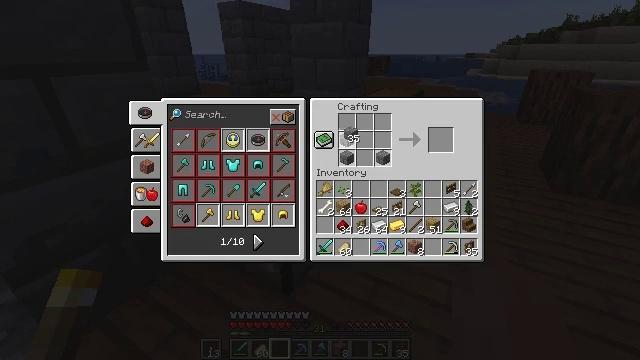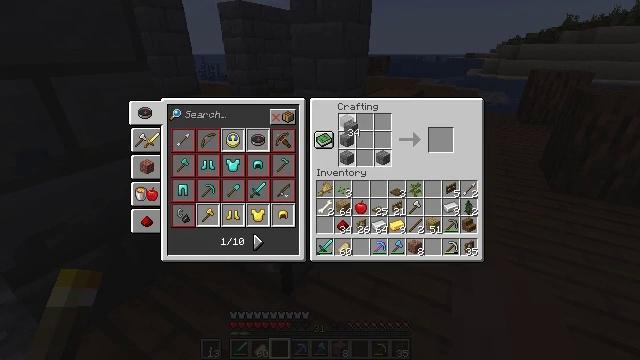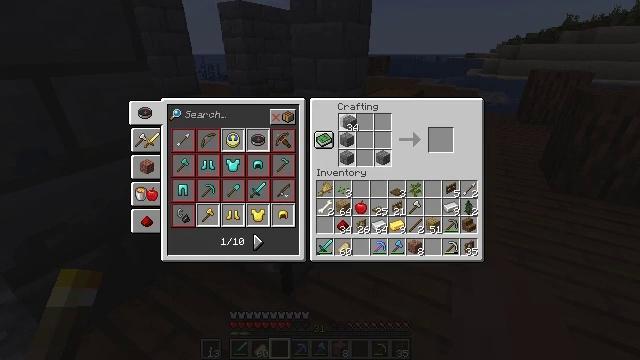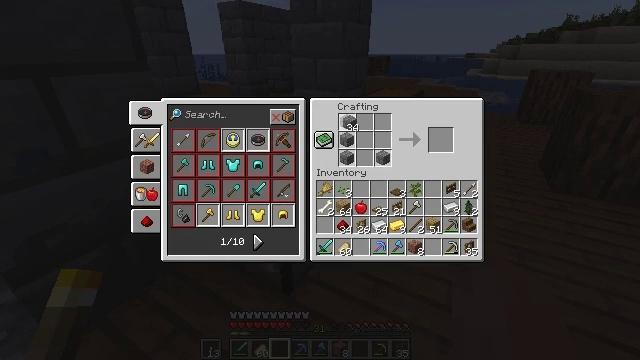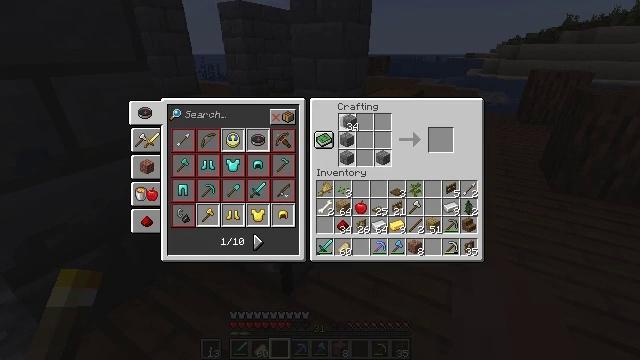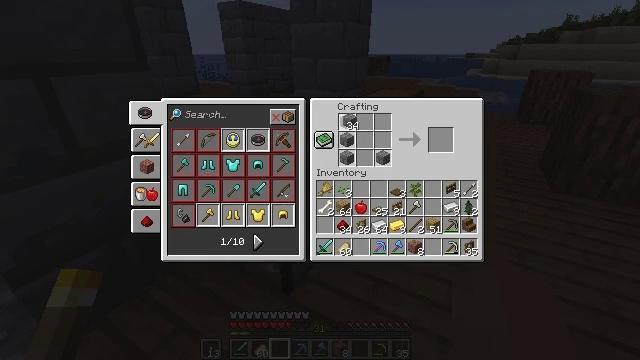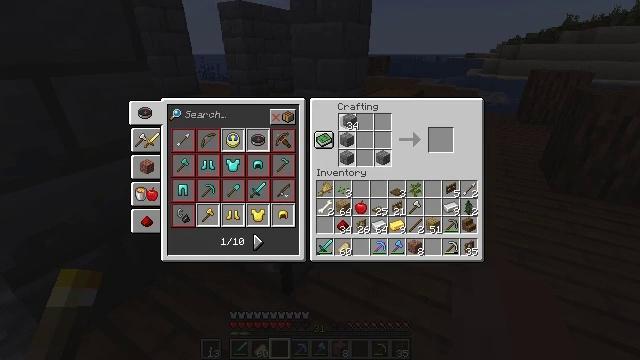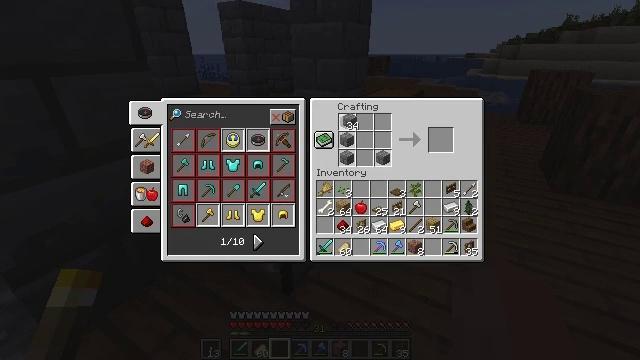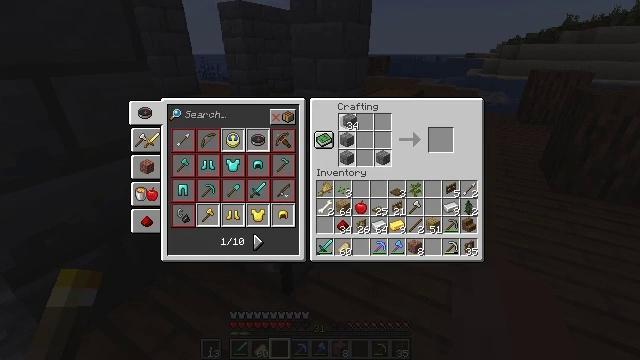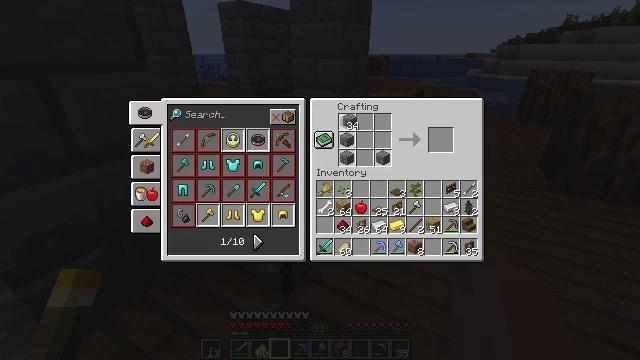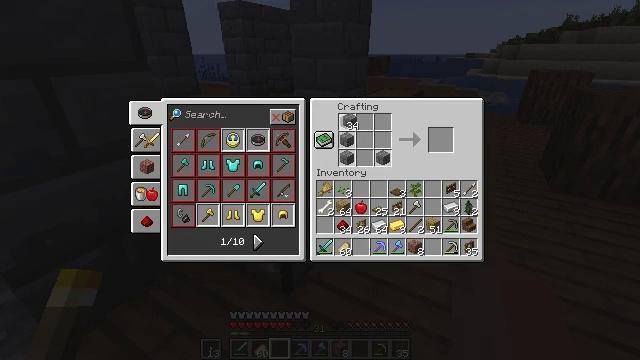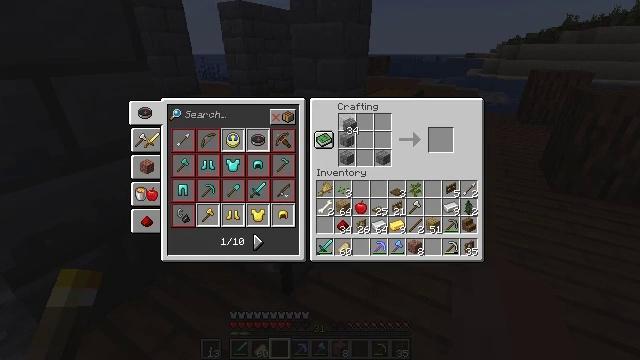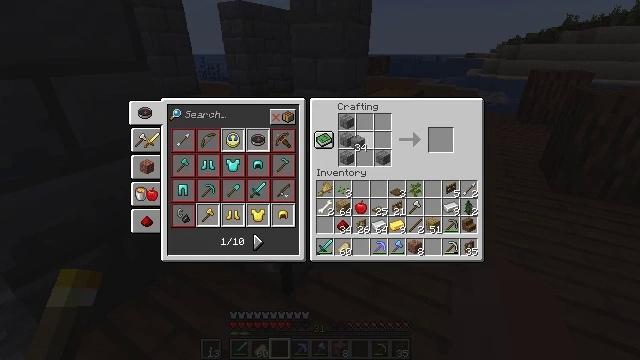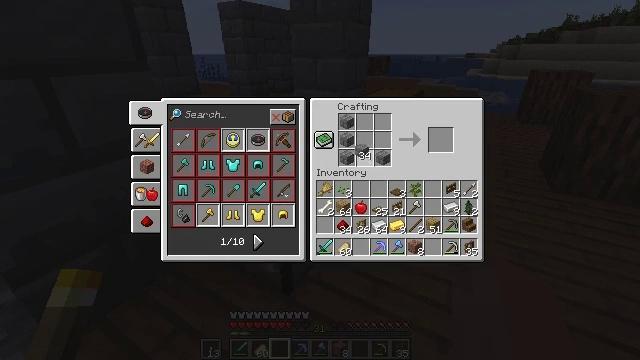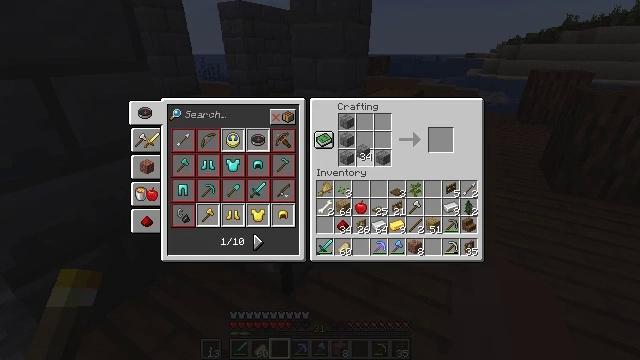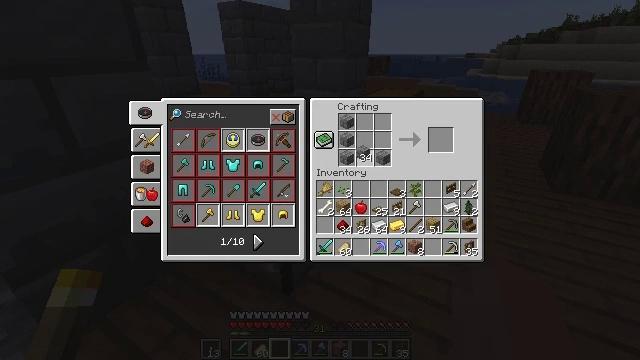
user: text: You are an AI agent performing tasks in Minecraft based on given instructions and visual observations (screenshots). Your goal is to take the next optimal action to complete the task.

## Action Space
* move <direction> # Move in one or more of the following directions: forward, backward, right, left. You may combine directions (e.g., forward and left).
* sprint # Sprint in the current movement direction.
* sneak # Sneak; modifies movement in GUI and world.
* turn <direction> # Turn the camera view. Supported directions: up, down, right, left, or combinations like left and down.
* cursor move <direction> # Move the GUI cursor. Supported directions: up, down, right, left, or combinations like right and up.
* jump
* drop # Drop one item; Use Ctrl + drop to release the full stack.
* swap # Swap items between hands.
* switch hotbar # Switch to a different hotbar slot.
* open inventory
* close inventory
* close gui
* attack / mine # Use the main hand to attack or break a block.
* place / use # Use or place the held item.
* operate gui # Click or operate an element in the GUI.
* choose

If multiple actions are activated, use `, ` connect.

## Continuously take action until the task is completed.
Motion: motion action
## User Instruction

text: Arrange stone bricks to craft stone brick stairs.
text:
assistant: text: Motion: choose
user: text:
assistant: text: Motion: choose
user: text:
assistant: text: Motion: choose
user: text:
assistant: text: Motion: choose
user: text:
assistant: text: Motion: choose
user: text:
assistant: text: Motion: choose
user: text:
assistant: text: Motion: choose
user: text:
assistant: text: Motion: choose
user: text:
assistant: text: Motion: choose
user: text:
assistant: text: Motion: choose
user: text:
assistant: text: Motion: no_op
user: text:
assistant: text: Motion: cursor move right and down
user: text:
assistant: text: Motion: cursor move down
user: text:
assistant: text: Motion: no_op
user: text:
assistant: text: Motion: no_op
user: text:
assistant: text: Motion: no_op
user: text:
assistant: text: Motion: no_op
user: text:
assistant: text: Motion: no_op
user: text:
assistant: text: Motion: no_op
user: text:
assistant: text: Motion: choose
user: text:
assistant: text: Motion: choose
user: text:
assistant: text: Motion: choose
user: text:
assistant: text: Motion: choose
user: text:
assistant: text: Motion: no_op
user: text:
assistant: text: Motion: no_op
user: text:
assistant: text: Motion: no_op
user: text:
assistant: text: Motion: no_op
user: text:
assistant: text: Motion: choose
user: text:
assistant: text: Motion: choose
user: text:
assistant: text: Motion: choose